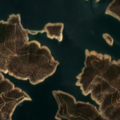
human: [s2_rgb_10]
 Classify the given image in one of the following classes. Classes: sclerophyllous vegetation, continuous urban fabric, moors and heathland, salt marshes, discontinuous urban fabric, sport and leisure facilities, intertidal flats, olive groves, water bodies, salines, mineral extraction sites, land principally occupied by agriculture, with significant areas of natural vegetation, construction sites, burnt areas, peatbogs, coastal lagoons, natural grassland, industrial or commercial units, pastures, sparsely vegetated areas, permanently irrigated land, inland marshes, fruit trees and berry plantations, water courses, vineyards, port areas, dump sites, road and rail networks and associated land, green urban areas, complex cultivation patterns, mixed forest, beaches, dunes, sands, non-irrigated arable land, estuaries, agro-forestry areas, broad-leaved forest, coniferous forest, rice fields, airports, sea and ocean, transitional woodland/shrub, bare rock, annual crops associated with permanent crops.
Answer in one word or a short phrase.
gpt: broad-leaved forest, sclerophyllous vegetation, transitional woodland/shrub, water bodies